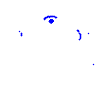
Particle: pion